【题型】填空题　【知识点】立体几何　【难度】medium
已知正三棱锥 $P-ABC$ 的底面边长为 2, 侧棱长为 $\sqrt{13}$, 其内切球与两侧面 $PAB, PBC$ 分别切于点 $M, N$, 则 $MN$ 的长度为\underline{\quad  \quad}.
【解答】
【答案】 $\frac{5}{6}$

【分析】 根据正三棱锥的性质结合图形, 利用比例关系求出内切圆的半径, 再求出侧面切点所在圆的半径, 即可求出 $MN$.

【详解】 如图,

设定正三棱锥内切球的半径为 $R$, $M$ 为内切球与侧面 $PAB$ 的切点, $Q$ 为侧面上切点所在小圆的圆心, 半径为 $r$,

$\because \triangle ABC$ 为等边三角形,

$\therefore CD = \sqrt{BC^2 - BD^2} = \sqrt{3}$, $CH = \frac{2}{3}CD = \frac{2\sqrt{3}}{3}$, $DH = \frac{1}{3}CD = \frac{\sqrt{3}}{3}$,

$PH = \sqrt{PC^2 - CH^2} = \sqrt{13 - \frac{12}{9}} = \frac{\sqrt{105}}{3}$,

$\because \triangle POM \sim \triangle PDH$,

$\therefore \frac{OM}{DH} = \frac{PO}{PD}$, 即 $\frac{R}{\frac{\sqrt{3}}{3}} = \frac{PH - R}{PD}$.

$\because PD = \sqrt{PB^2 - BD^2} = \sqrt{13 - 1} = 2\sqrt{3}$,

$\therefore \frac{R}{\frac{\sqrt{3}}{3}} = \frac{\frac{\sqrt{105}}{3} - R}{2\sqrt{3}}$, 解得 $R = \frac{\sqrt{105}}{21}$,

$\because \sin\angle OMQ = \sin\angle PDH = \frac{PH}{PD} = \frac{\sqrt{35}}{6}$,

$\therefore r = MQ = R\cos\angle OMQ = R\sin\angle PMQ = R\sin\angle PDH = \frac{\sqrt{35}}{6}R$

由正三棱锥的定义知, 内切圆与三个侧面相切, 切点构成的三角形为等边三角形, 故 $\angle QMN = 120^\circ$,

由余弦定理可得 $MN^2 = r^2 + r^2 - 2r^2\cos120^\circ = 3r^2 = 3 \times \frac{35}{36} \times \frac{5}{21} = \frac{25}{36}$,

所以 $MN = \frac{5}{6}$

故答案为: $\frac{5}{6}$

【点睛】 关键点点睛: 根据正棱锥性质、正三角形的性质, 利用相似三角形, 求出内切球的半径, 是解决问题的关键, 属于中档题.

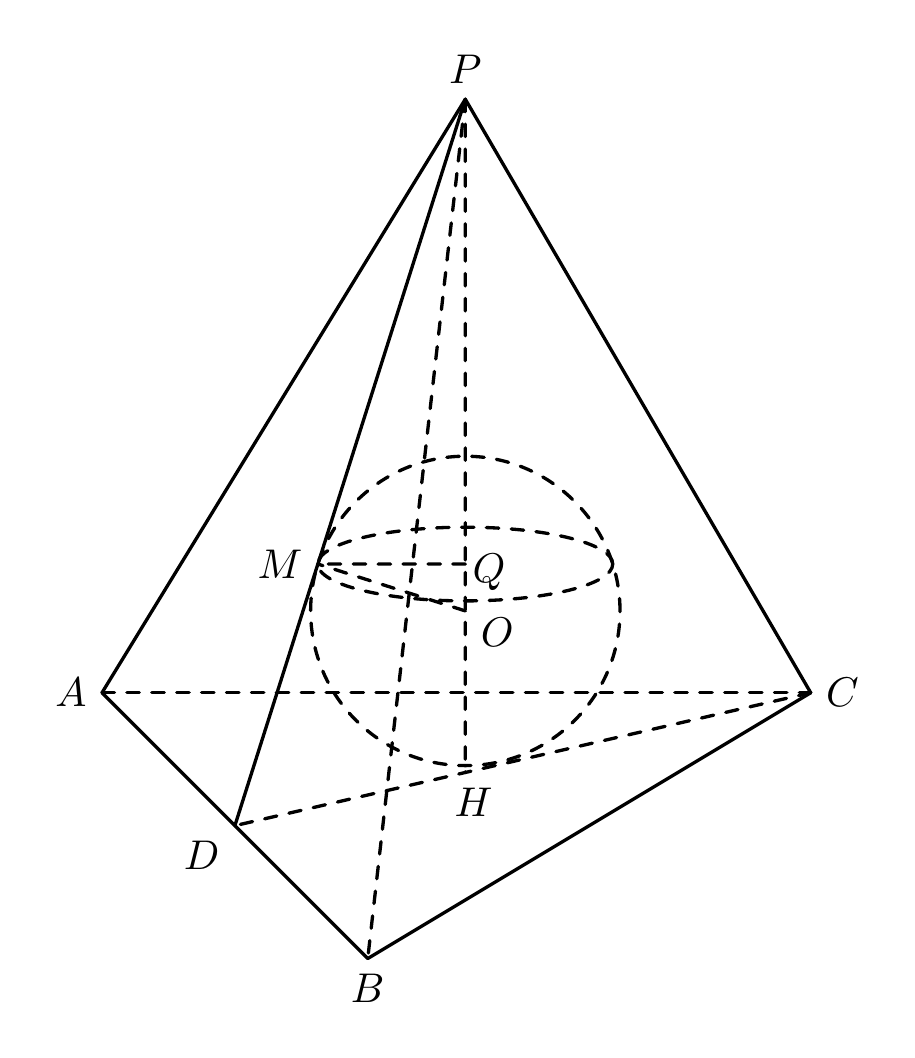